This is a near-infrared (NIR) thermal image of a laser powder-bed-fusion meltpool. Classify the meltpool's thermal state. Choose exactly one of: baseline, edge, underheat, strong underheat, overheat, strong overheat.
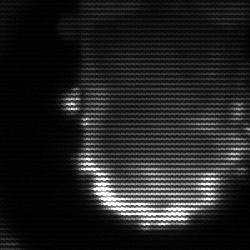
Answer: baseline